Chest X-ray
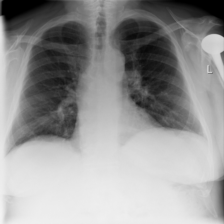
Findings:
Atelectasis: negative
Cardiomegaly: negative
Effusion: negative
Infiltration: negative
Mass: negative
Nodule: negative
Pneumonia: negative
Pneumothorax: negative
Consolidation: negative
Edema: negative
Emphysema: negative
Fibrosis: negative
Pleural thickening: negative
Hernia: negative